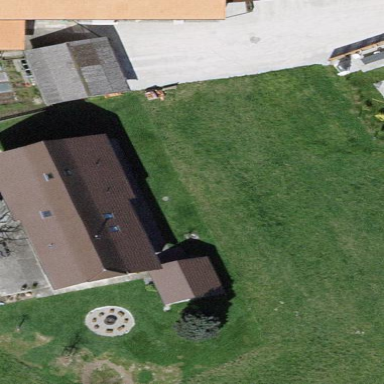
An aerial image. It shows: Farmyard area.